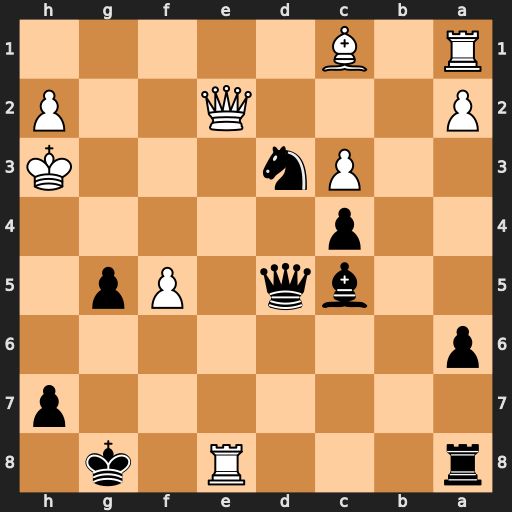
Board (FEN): r3R1k1/7p/p7/2bq1Pp1/2p5/2Pn3K/P3Q2P/R1B5
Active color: b
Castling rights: -
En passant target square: -
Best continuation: Rxe8 Qxe8+ Kg7